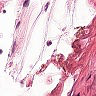
Metastatic tissue present: no